Field crop: maize
Growth stage: 2
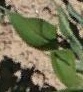
Species: maize